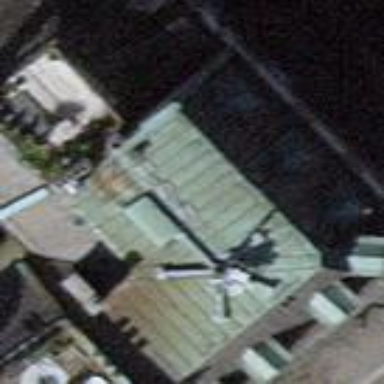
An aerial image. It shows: Building with half-hipped roof shape.